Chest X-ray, PA view. Patient: 29 years old, sex F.
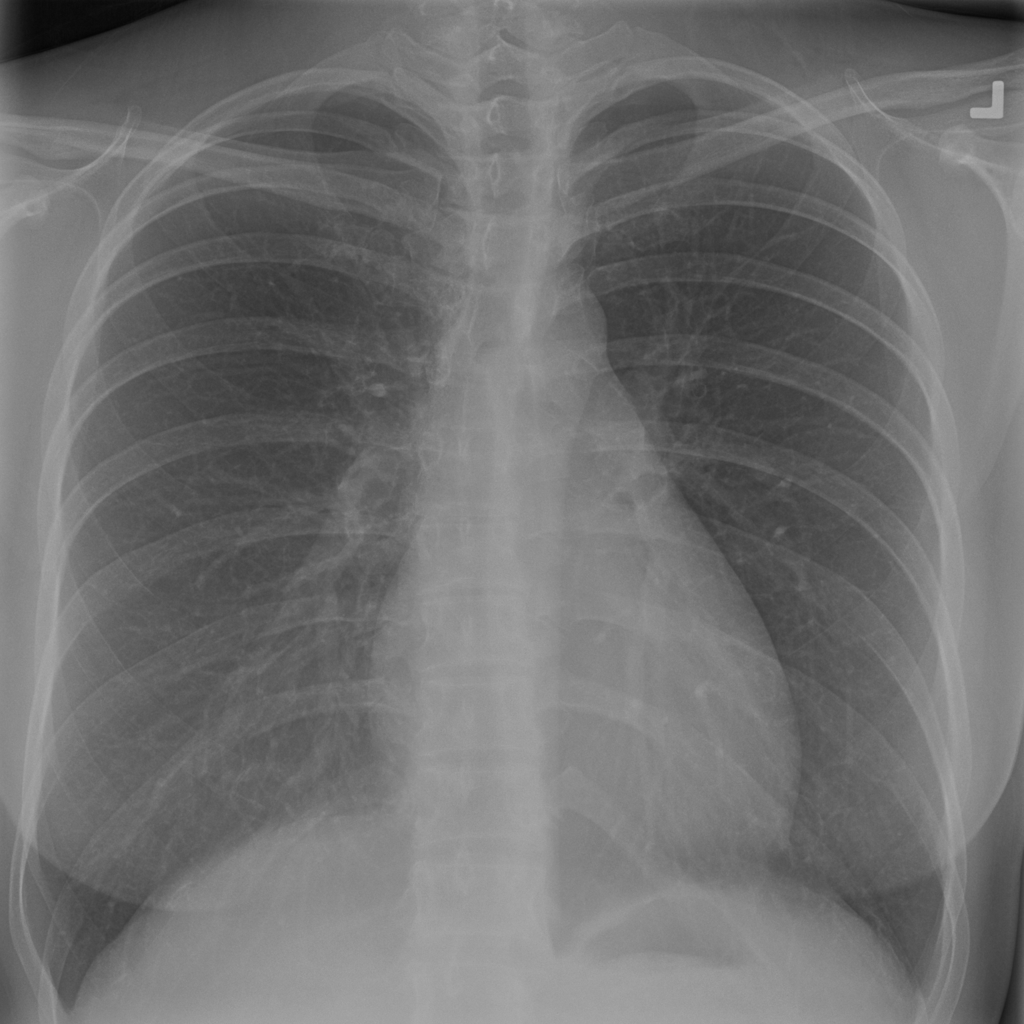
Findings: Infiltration